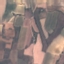
Land use / land cover: PermanentCrop